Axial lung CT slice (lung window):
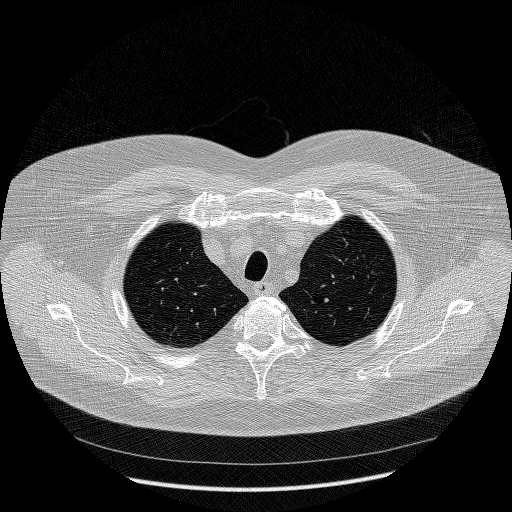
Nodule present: no